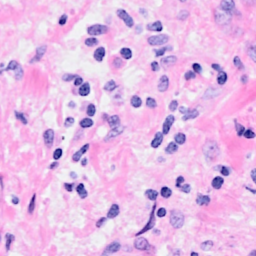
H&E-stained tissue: Breast